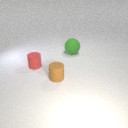
large green rubber sphere to the right of small red rubber cylinder